Field crop: maize
Growth stage: 1
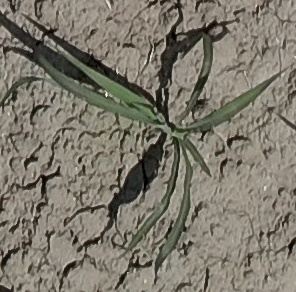
Species: sorghum